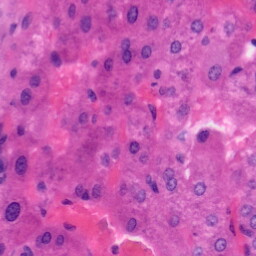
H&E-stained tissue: Liver